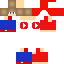
A male human skin with medium skin, wearing brown long hair dressed in a red hoodie and red pants, featuring a closed mouth.